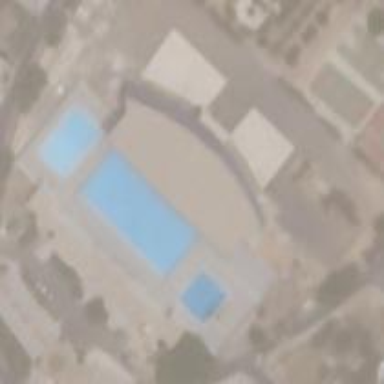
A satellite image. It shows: Sports centre focused on swimming activities.